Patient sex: M
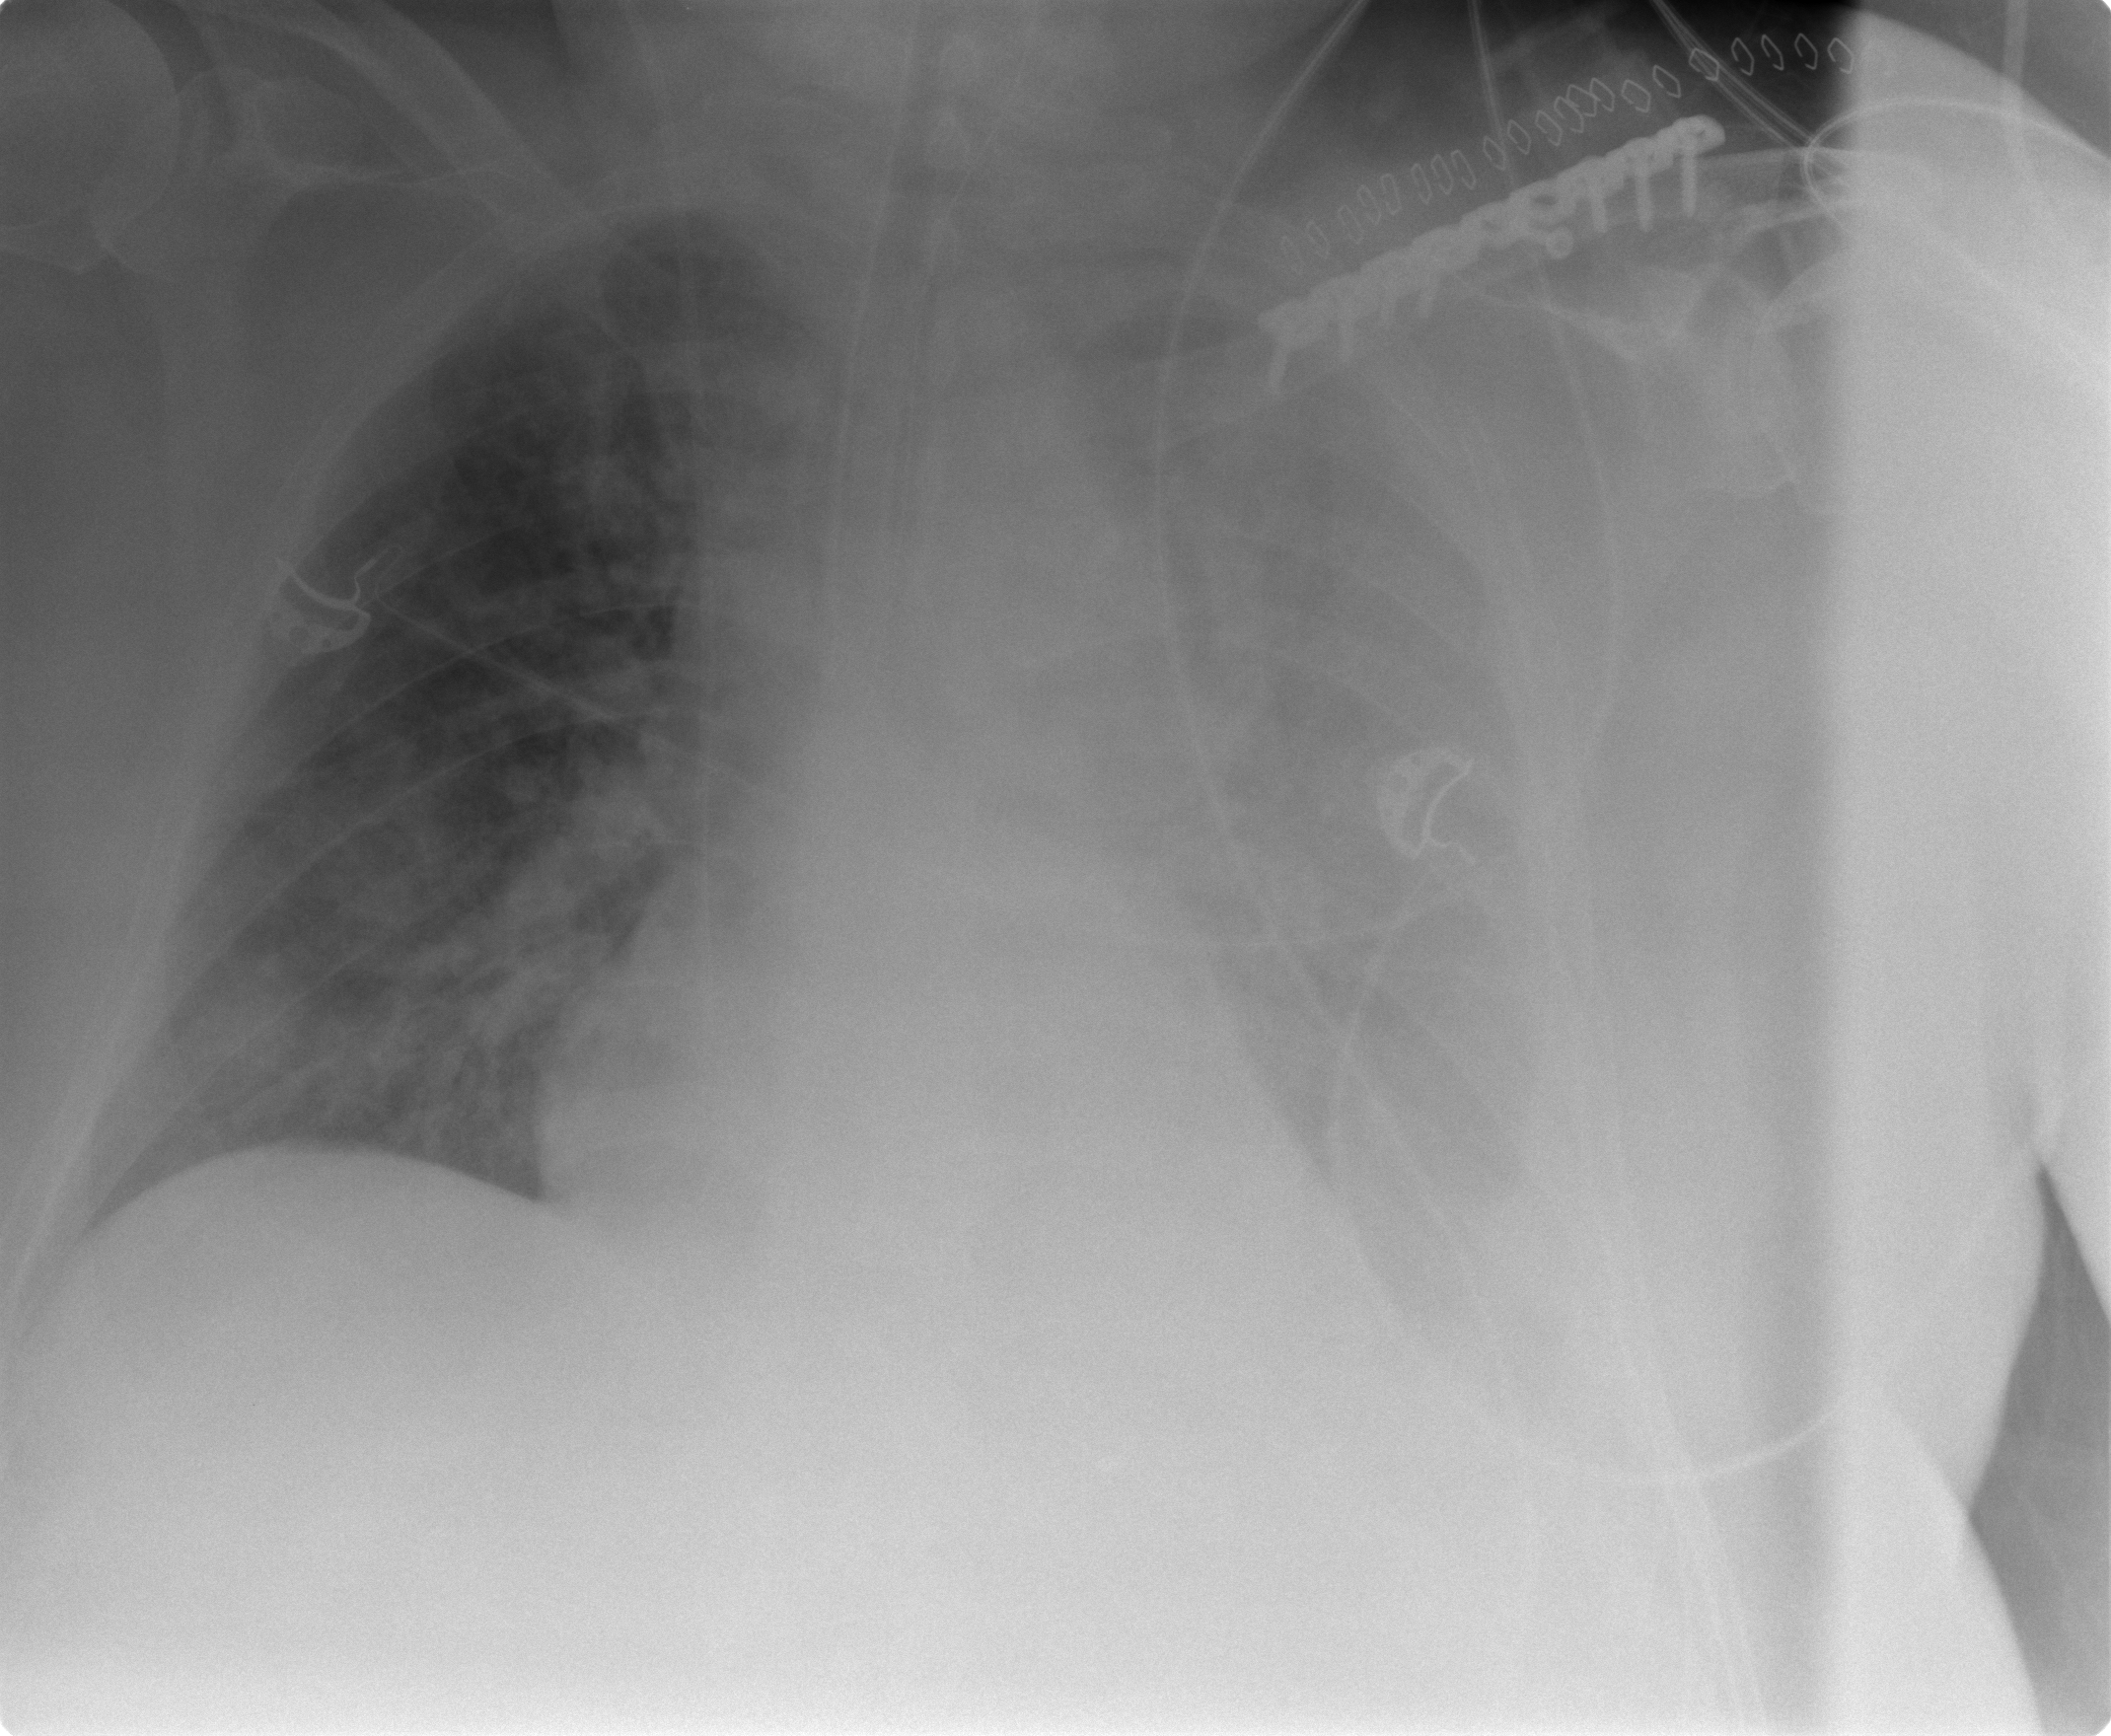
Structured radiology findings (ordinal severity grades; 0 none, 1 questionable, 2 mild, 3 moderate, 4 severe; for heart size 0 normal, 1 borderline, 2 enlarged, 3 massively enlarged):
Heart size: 0
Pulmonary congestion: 0
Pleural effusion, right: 0
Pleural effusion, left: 3
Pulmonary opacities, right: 2
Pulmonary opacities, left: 0
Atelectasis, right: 1
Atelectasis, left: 3